Question: I have a map and I am using the Drawing Library to draw on top of it.
Basically, after I create my shape, it is editable, but you can see in the image, I have circled the points that allow you to create new vertices. I want to disable these, but I want to still be able to move around the corners.
Is this possible.?

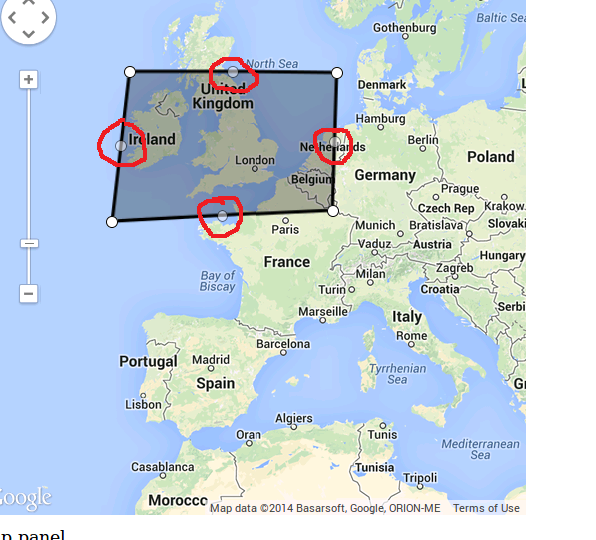
Answer: Don't use the DrawingManager. Create 4 draggable markers, bind them to the vertices of your polygon.